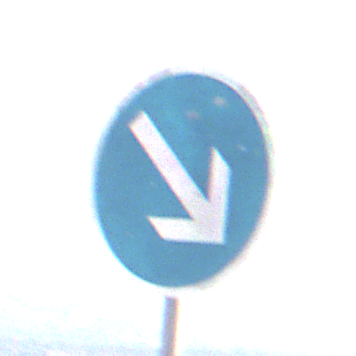
Verkehrszeichen: VorgeschriebeneVorbeifahrtRechts
Umgebung: Outdoor, Nature
Tageszeit: Midday
Wetter: PartlyCloudy
Licht: Natural
Jahreszeit: NotSpecified
Kontrast: HighContrast